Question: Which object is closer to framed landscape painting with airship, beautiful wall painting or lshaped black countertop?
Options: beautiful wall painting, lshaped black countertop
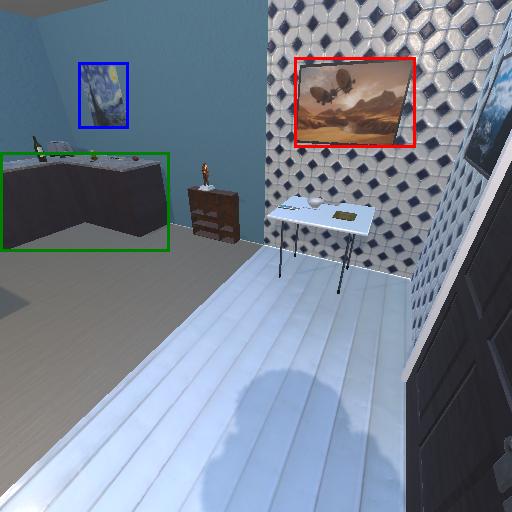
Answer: beautiful wall painting